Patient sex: M
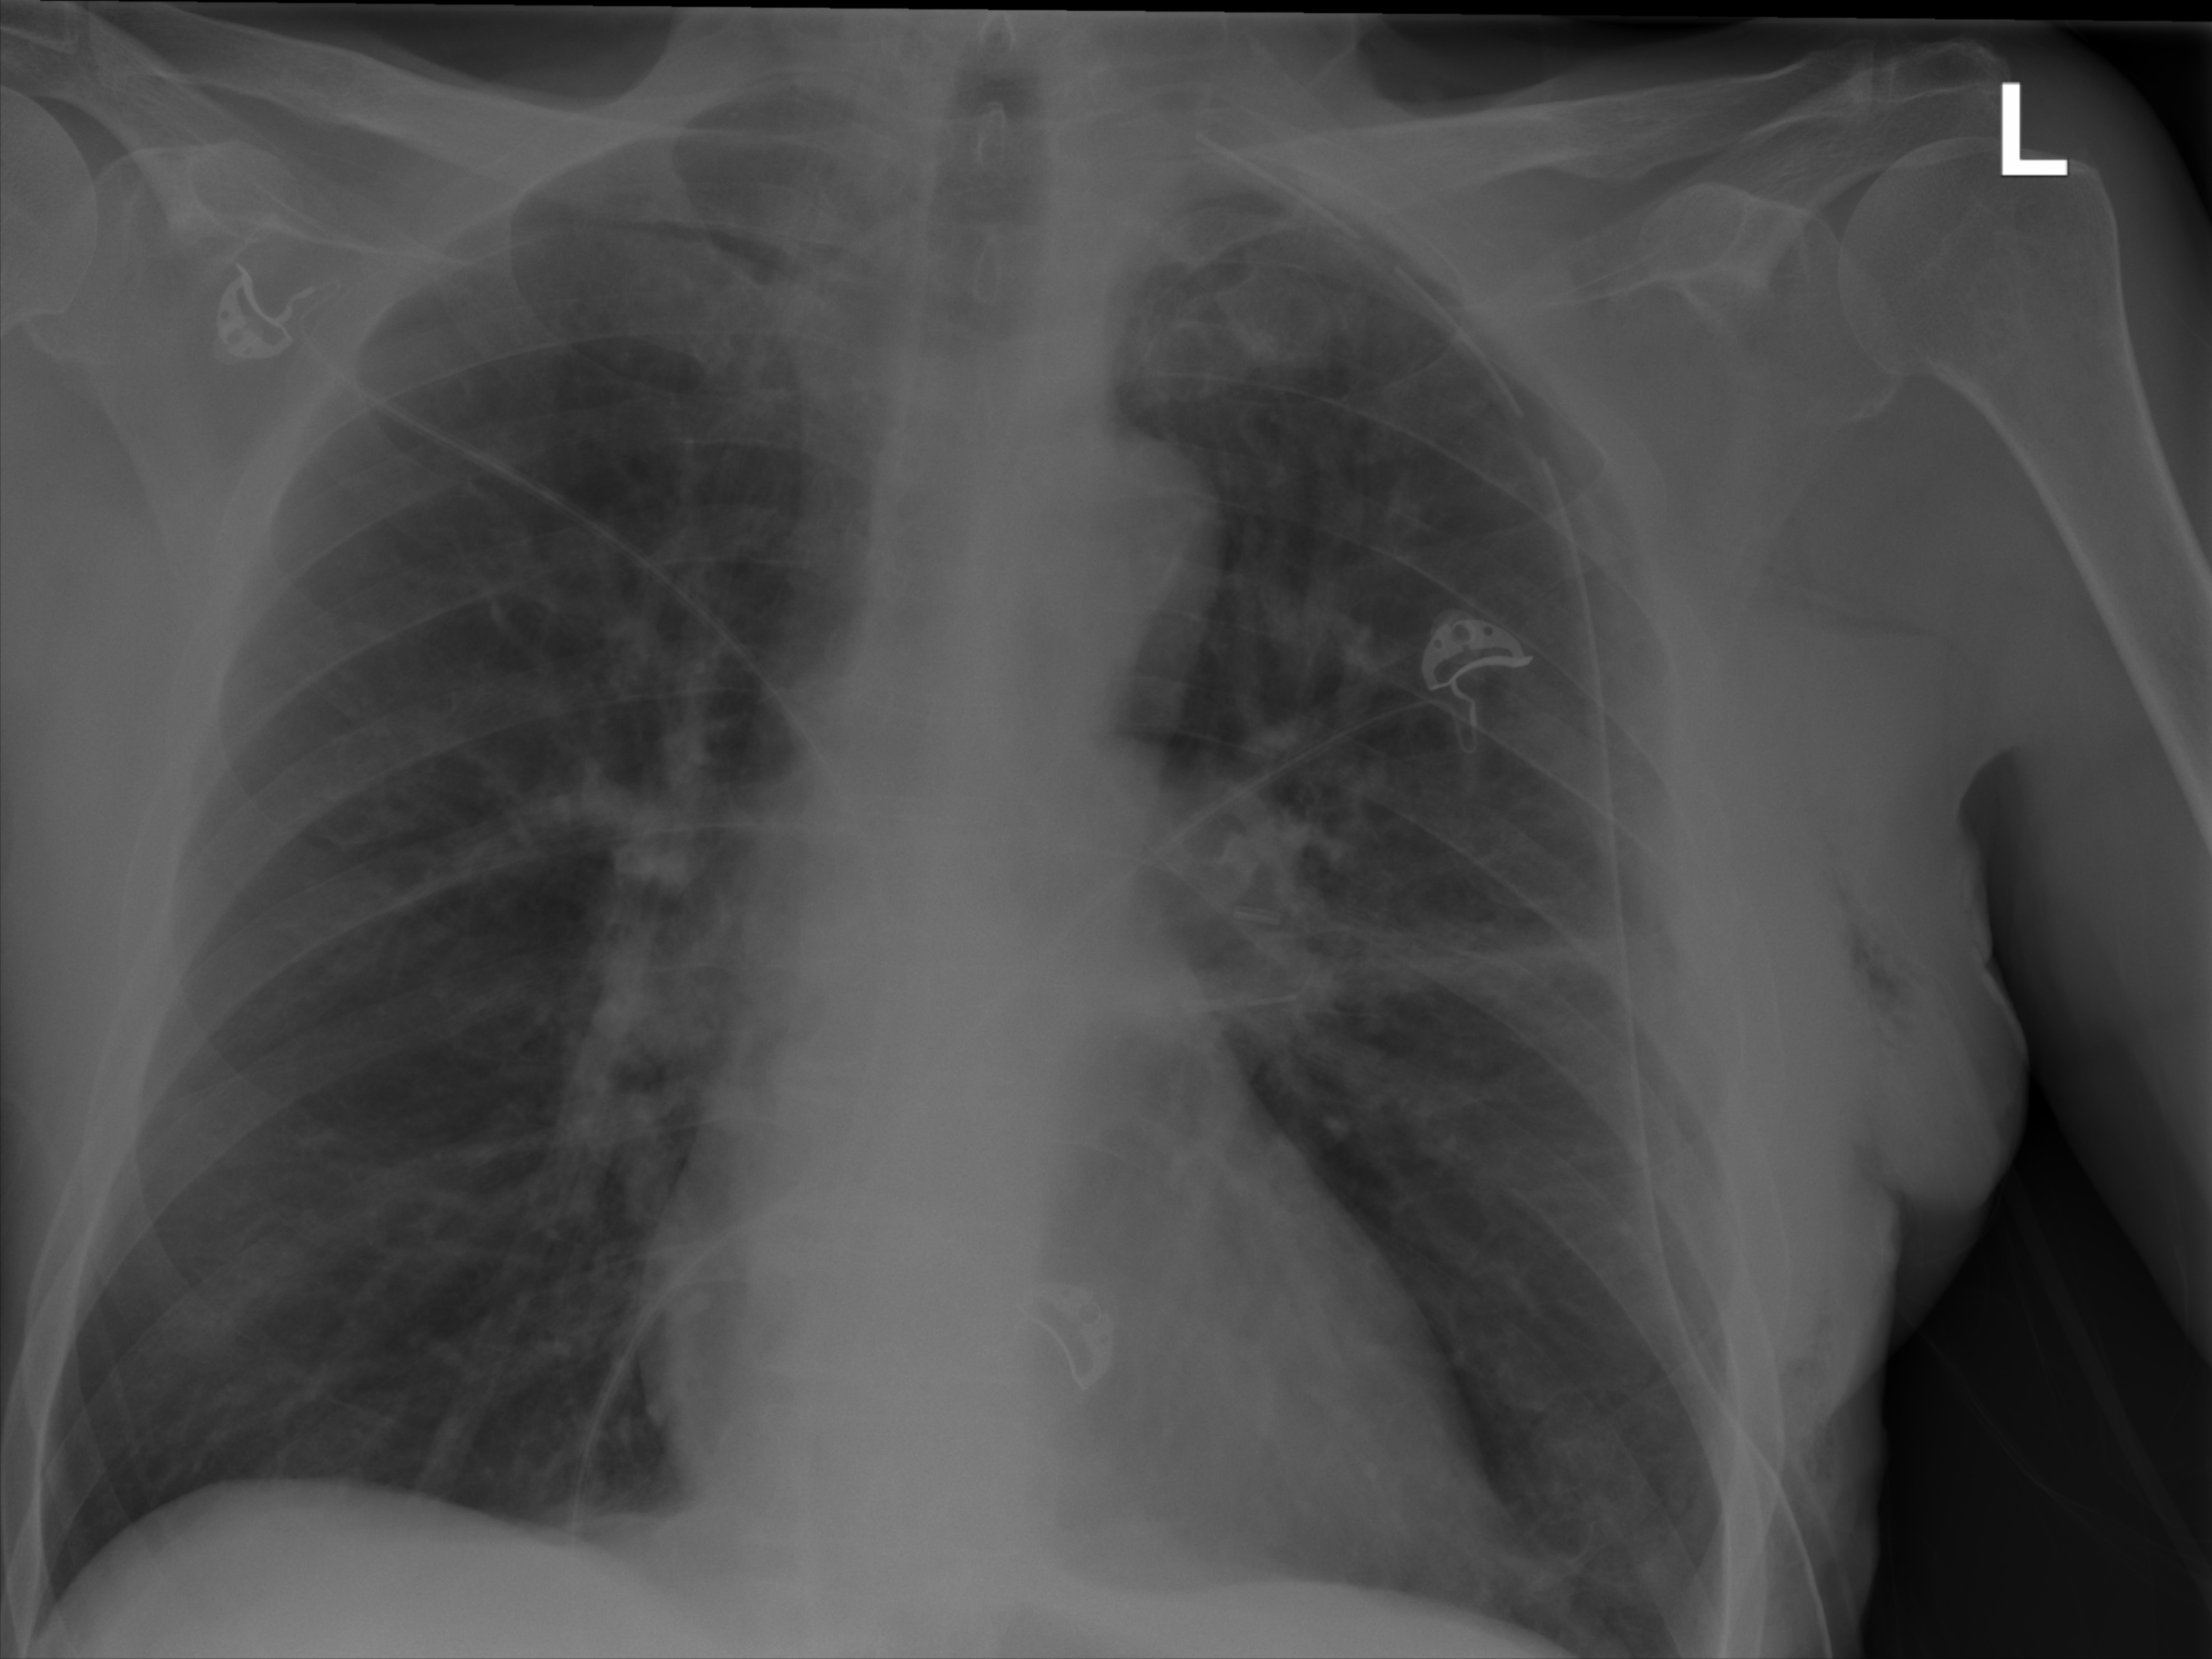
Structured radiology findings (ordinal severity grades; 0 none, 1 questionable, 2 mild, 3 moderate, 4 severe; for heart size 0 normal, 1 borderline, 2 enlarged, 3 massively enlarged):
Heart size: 0
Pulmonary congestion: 0
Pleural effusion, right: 0
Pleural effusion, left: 0
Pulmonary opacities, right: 0
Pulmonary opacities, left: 0
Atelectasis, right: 0
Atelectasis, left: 2